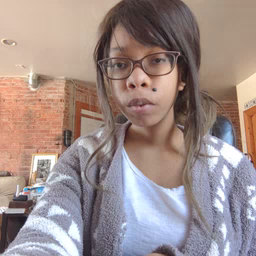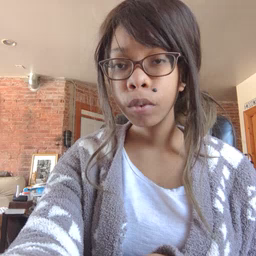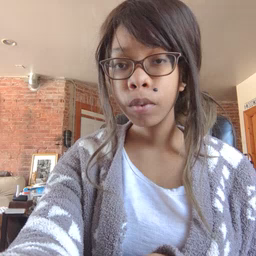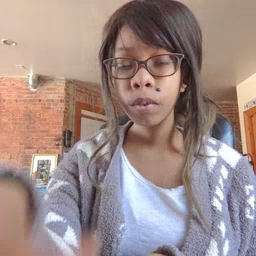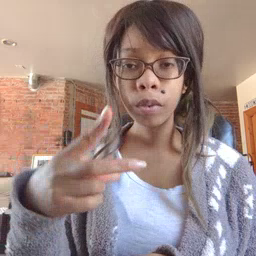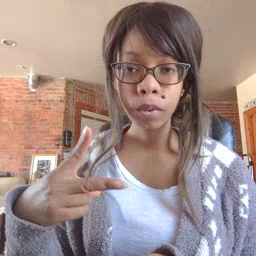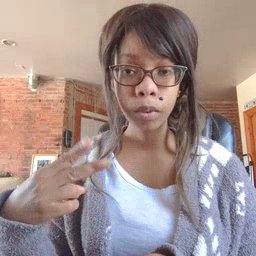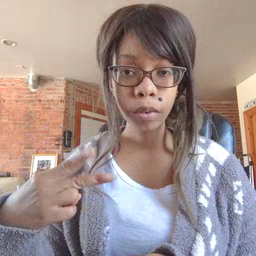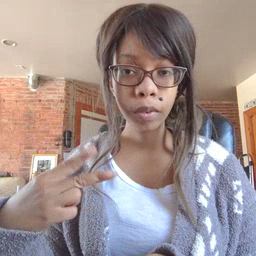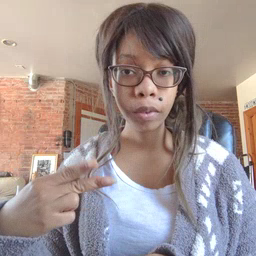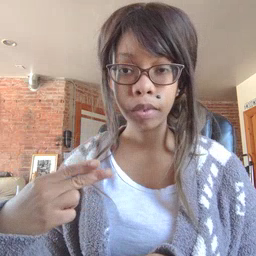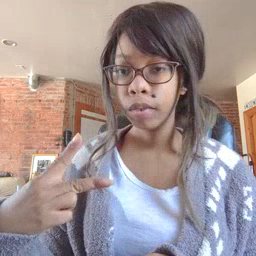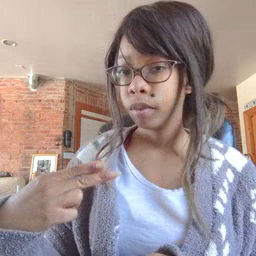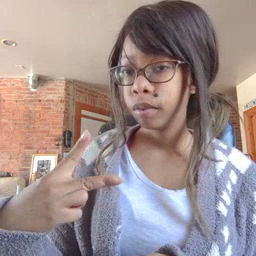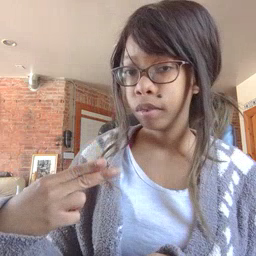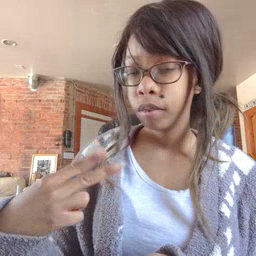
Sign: scissors